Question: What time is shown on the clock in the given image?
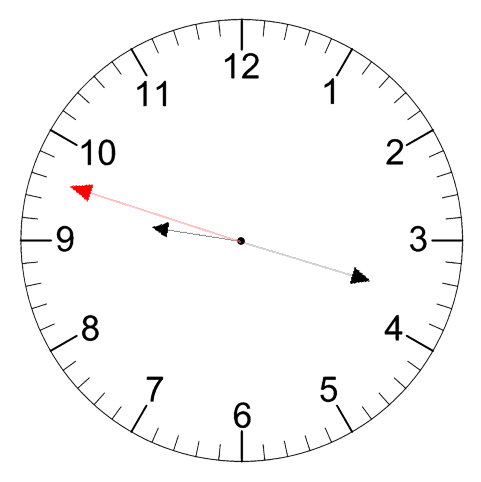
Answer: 09:17:48